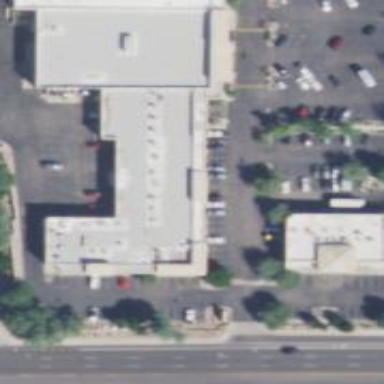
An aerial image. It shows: Veterinary facility.